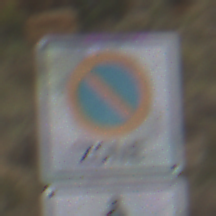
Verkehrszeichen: BeginnEingeschraenktesHalteverbotZone
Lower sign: HinweisDurchSinnbild18
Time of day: Midday
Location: Outdoor (Nature)
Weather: Overcast
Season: NotSpecified
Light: Natural